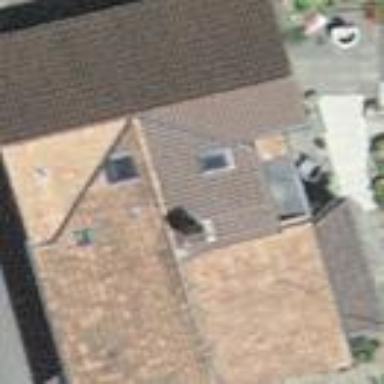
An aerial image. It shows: Residential building with gabled roof.